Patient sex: F
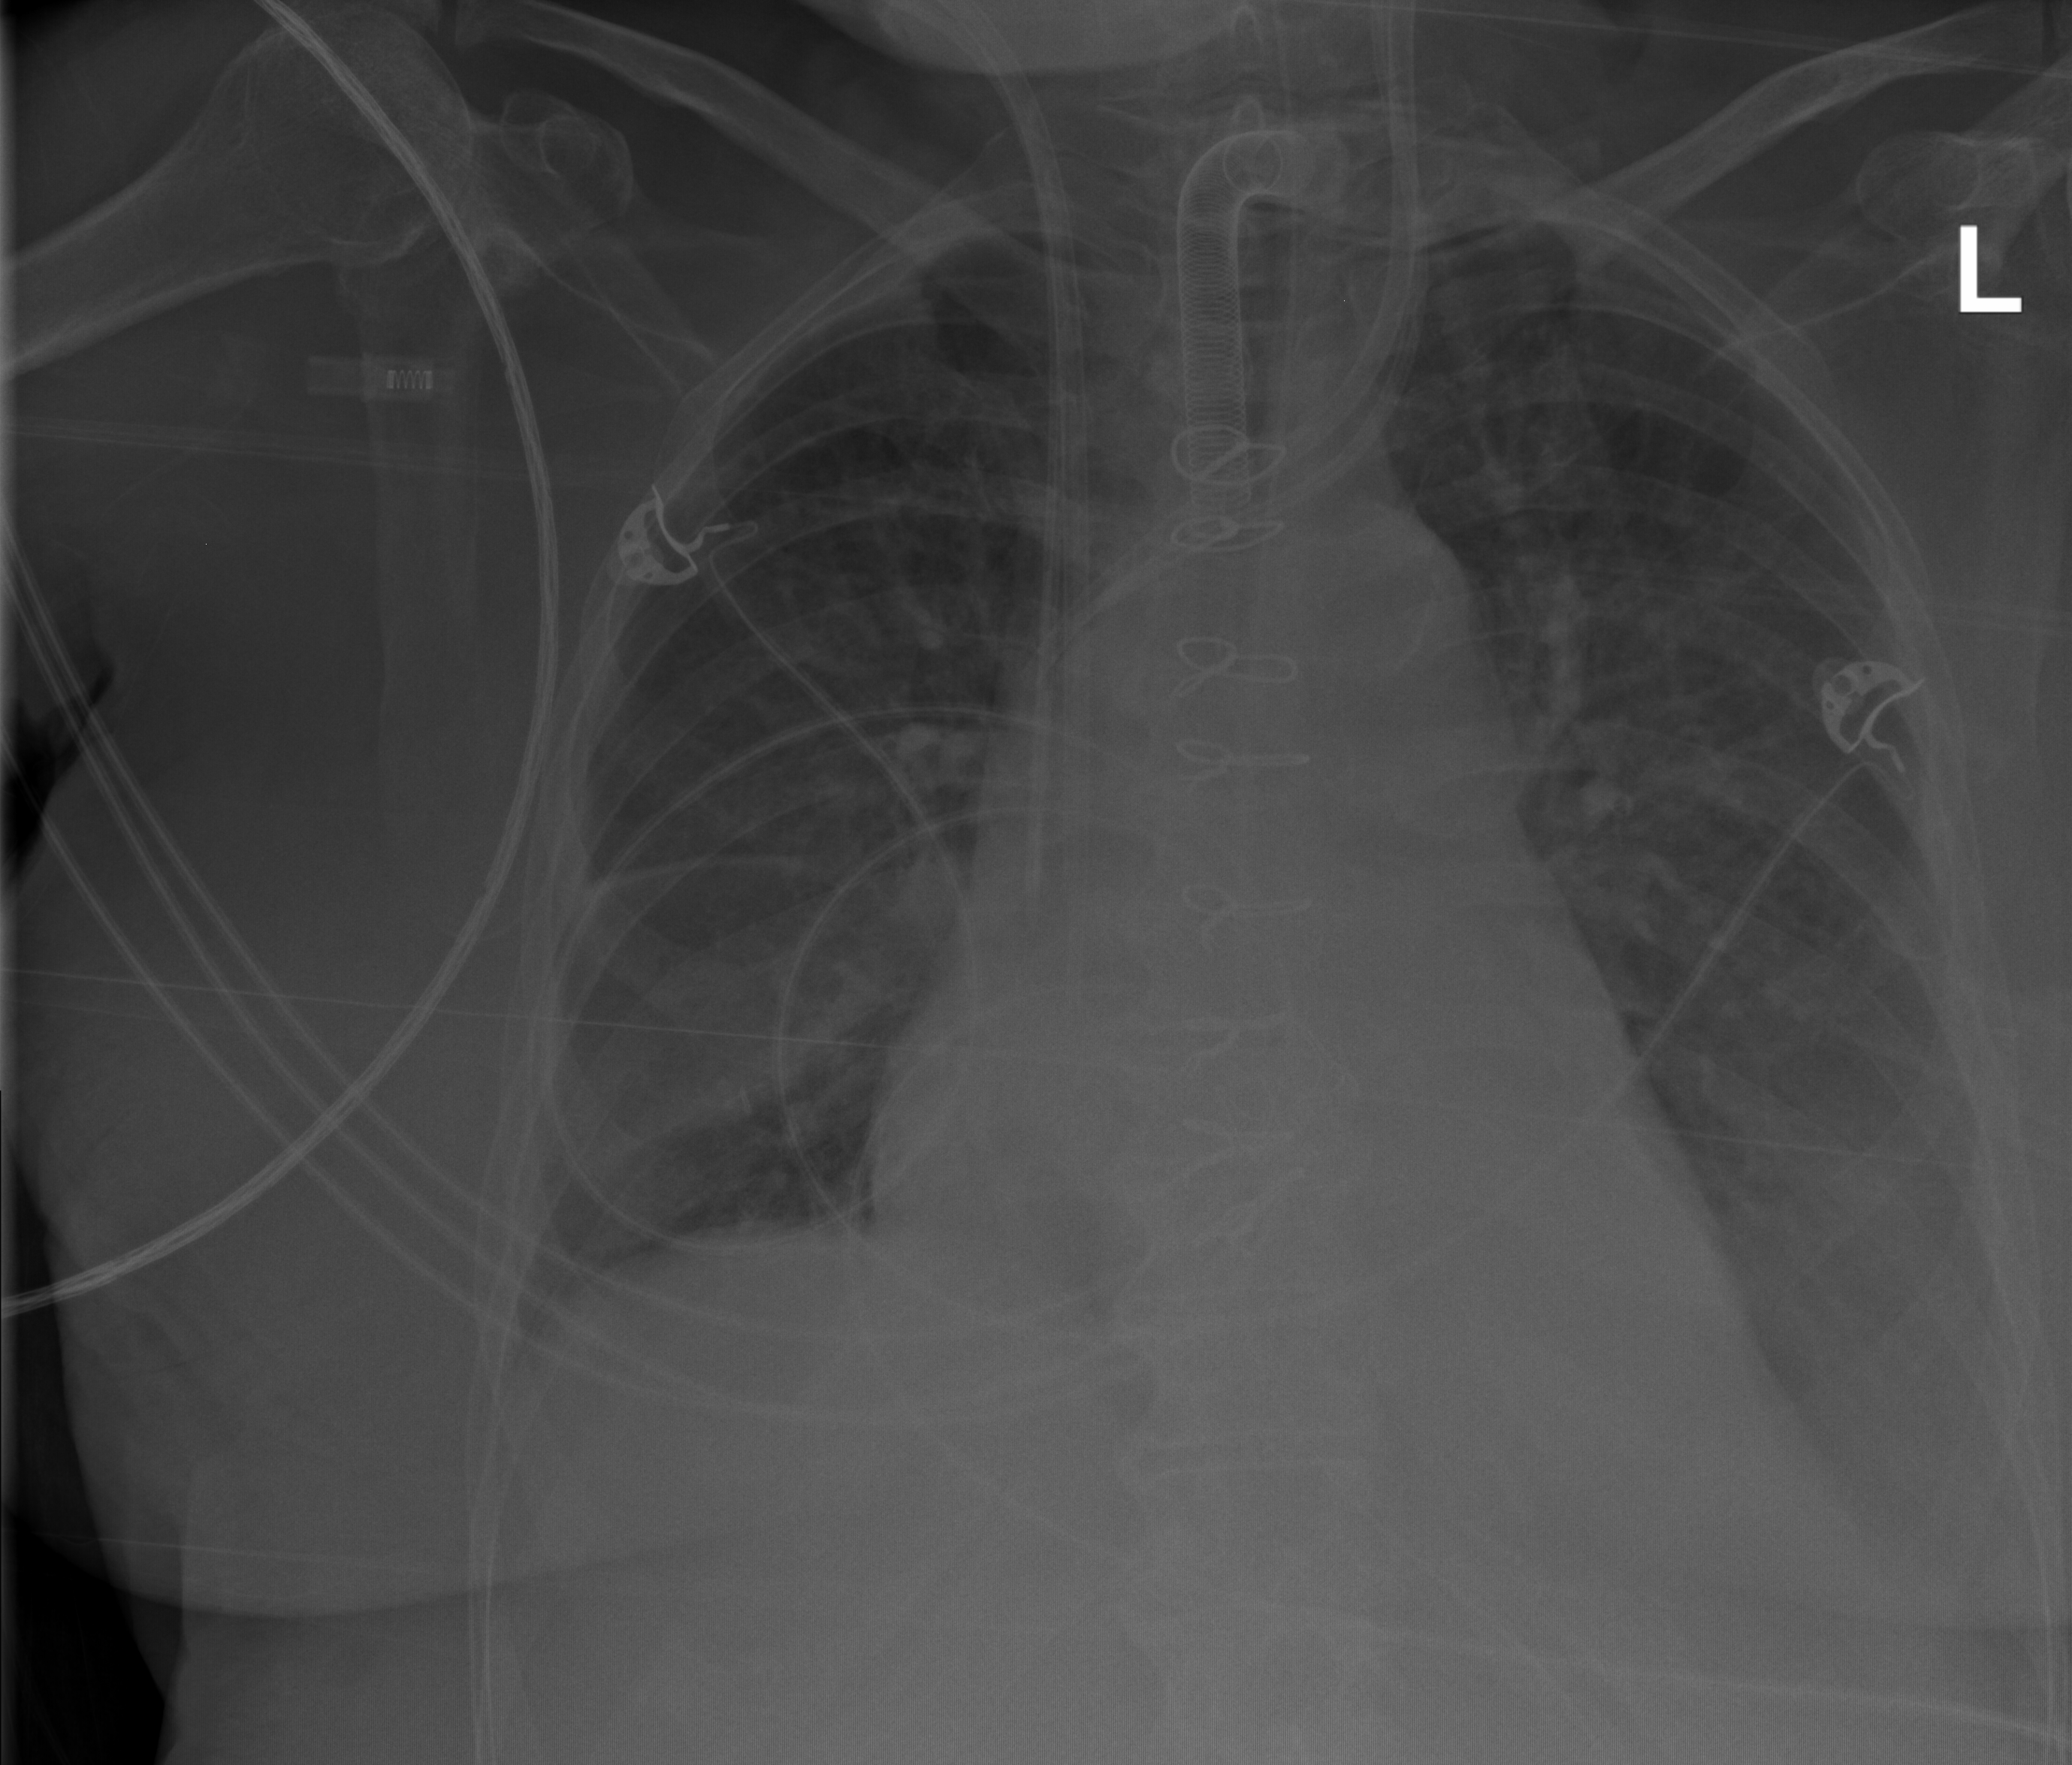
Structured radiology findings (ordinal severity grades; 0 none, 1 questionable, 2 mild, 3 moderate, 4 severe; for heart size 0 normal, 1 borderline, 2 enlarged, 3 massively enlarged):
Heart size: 2
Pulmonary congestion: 2
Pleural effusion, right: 1
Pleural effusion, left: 2
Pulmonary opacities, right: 1
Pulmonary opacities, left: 1
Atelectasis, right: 2
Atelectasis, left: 2